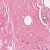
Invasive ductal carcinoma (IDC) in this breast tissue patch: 0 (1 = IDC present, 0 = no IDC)